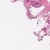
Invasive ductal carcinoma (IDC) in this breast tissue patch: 0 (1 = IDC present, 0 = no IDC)